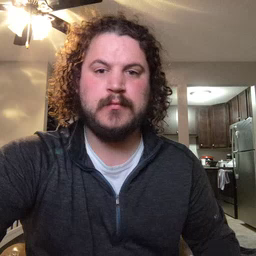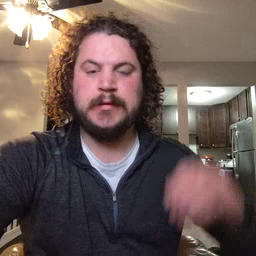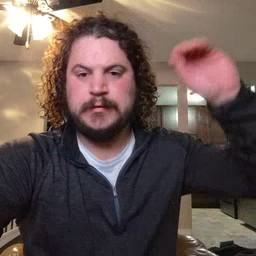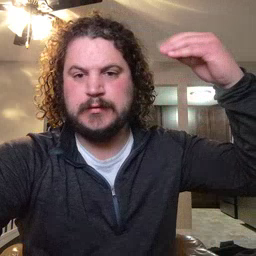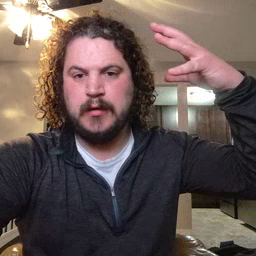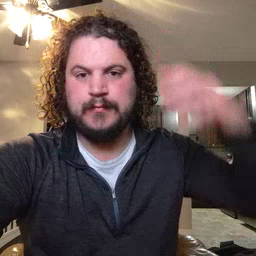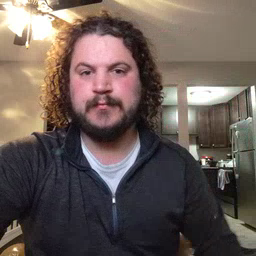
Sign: sun